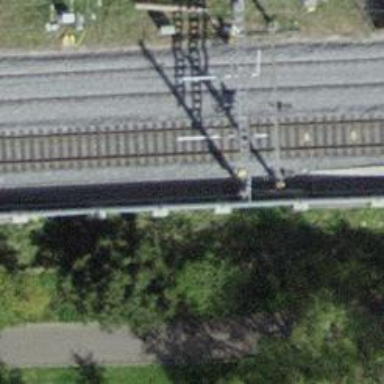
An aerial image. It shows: Railway signal.